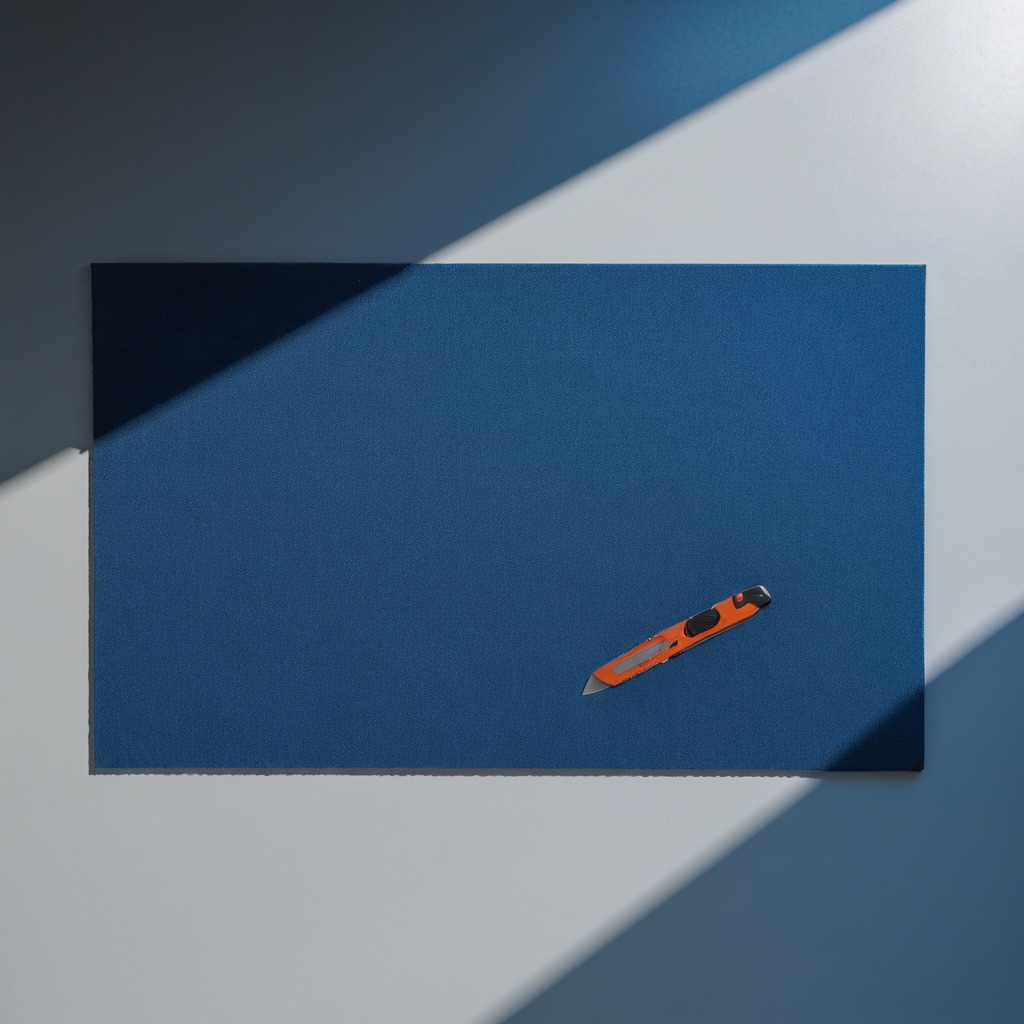
A utility knife lies on a clean granite tabletop covered with a blue rubber mat inside a workshop under bright overhead lighting crisp shadows high clarity worn but beneath the mat.